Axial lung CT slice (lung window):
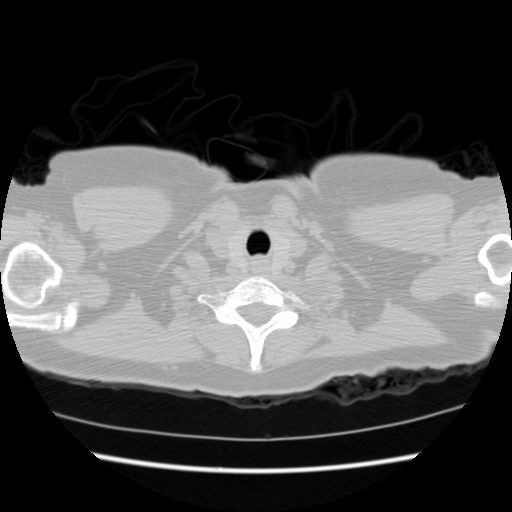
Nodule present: no